Question: I need to exclude some parameters to aggregate properly the pages of my website. I know there is "Exclude URL Query Parameters" and that's OK.
The problem is when I use the URL rewrite. <URL>.
I have tried with a custom filter for renaming URLs, but it seems to be ignored.
Can anyone help me with the correct syntax?
Please, see this screenshot:

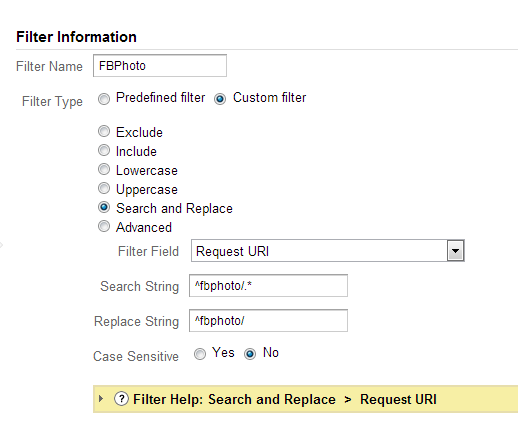
Answer: I doubt any of your URIs start with "fbphoto" (^fbphoto). "/fbphoto" is more likely (^/fbphoto)
If the intent is to rewrite all photo URLs with /fbphoto/, here's the syntax to use:
'''
Search String:
^/fbphoto.*
Replace String:
/fbphoto/
'''